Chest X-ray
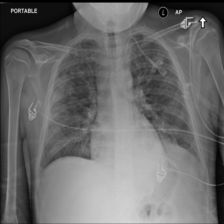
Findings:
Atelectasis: negative
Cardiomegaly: negative
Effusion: negative
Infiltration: positive
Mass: negative
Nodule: negative
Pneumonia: negative
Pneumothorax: negative
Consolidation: negative
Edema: negative
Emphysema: negative
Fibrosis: negative
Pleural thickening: negative
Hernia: negative